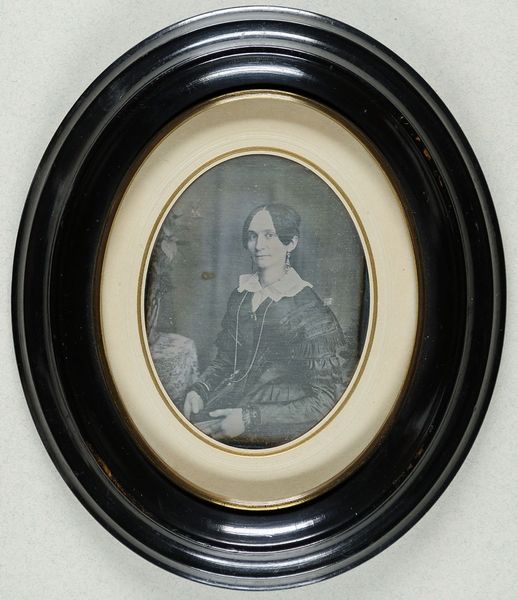
Titel: Porträt einer Frau
Standort: Hamburg
Institution: Museum für Kunst und Gewerbe Hamburg
Schlagwörter: frau, portrait, figur, person, foto, fotografie, photographie, photo, gerahmt, lichtbild, daguerreotypie, historische, bildwerke, angewandte und bildende kunst, hessische systematik, porträt, persönlichkeit, porträtfotografie, porträtphotographie, hüftbild